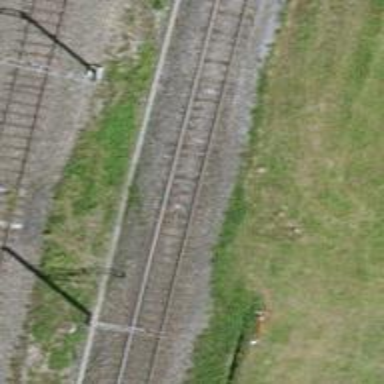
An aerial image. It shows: Level crossing along the railway.